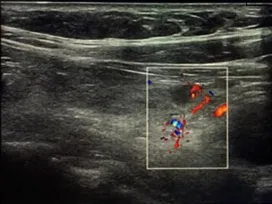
(A) Ultrasonography showed bilateral thyroid reduction and multiple nodules (<0.5 cm in diameter) in the left lobe with normal blood flow signals.
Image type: radiology (ultrasound)